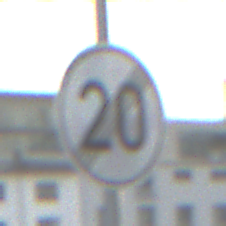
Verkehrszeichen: EndeGeschwindigkeit20
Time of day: SunriseSunset
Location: Outdoor (Urban)
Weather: PartlyCloudy
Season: NotSpecified
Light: Natural